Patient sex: M
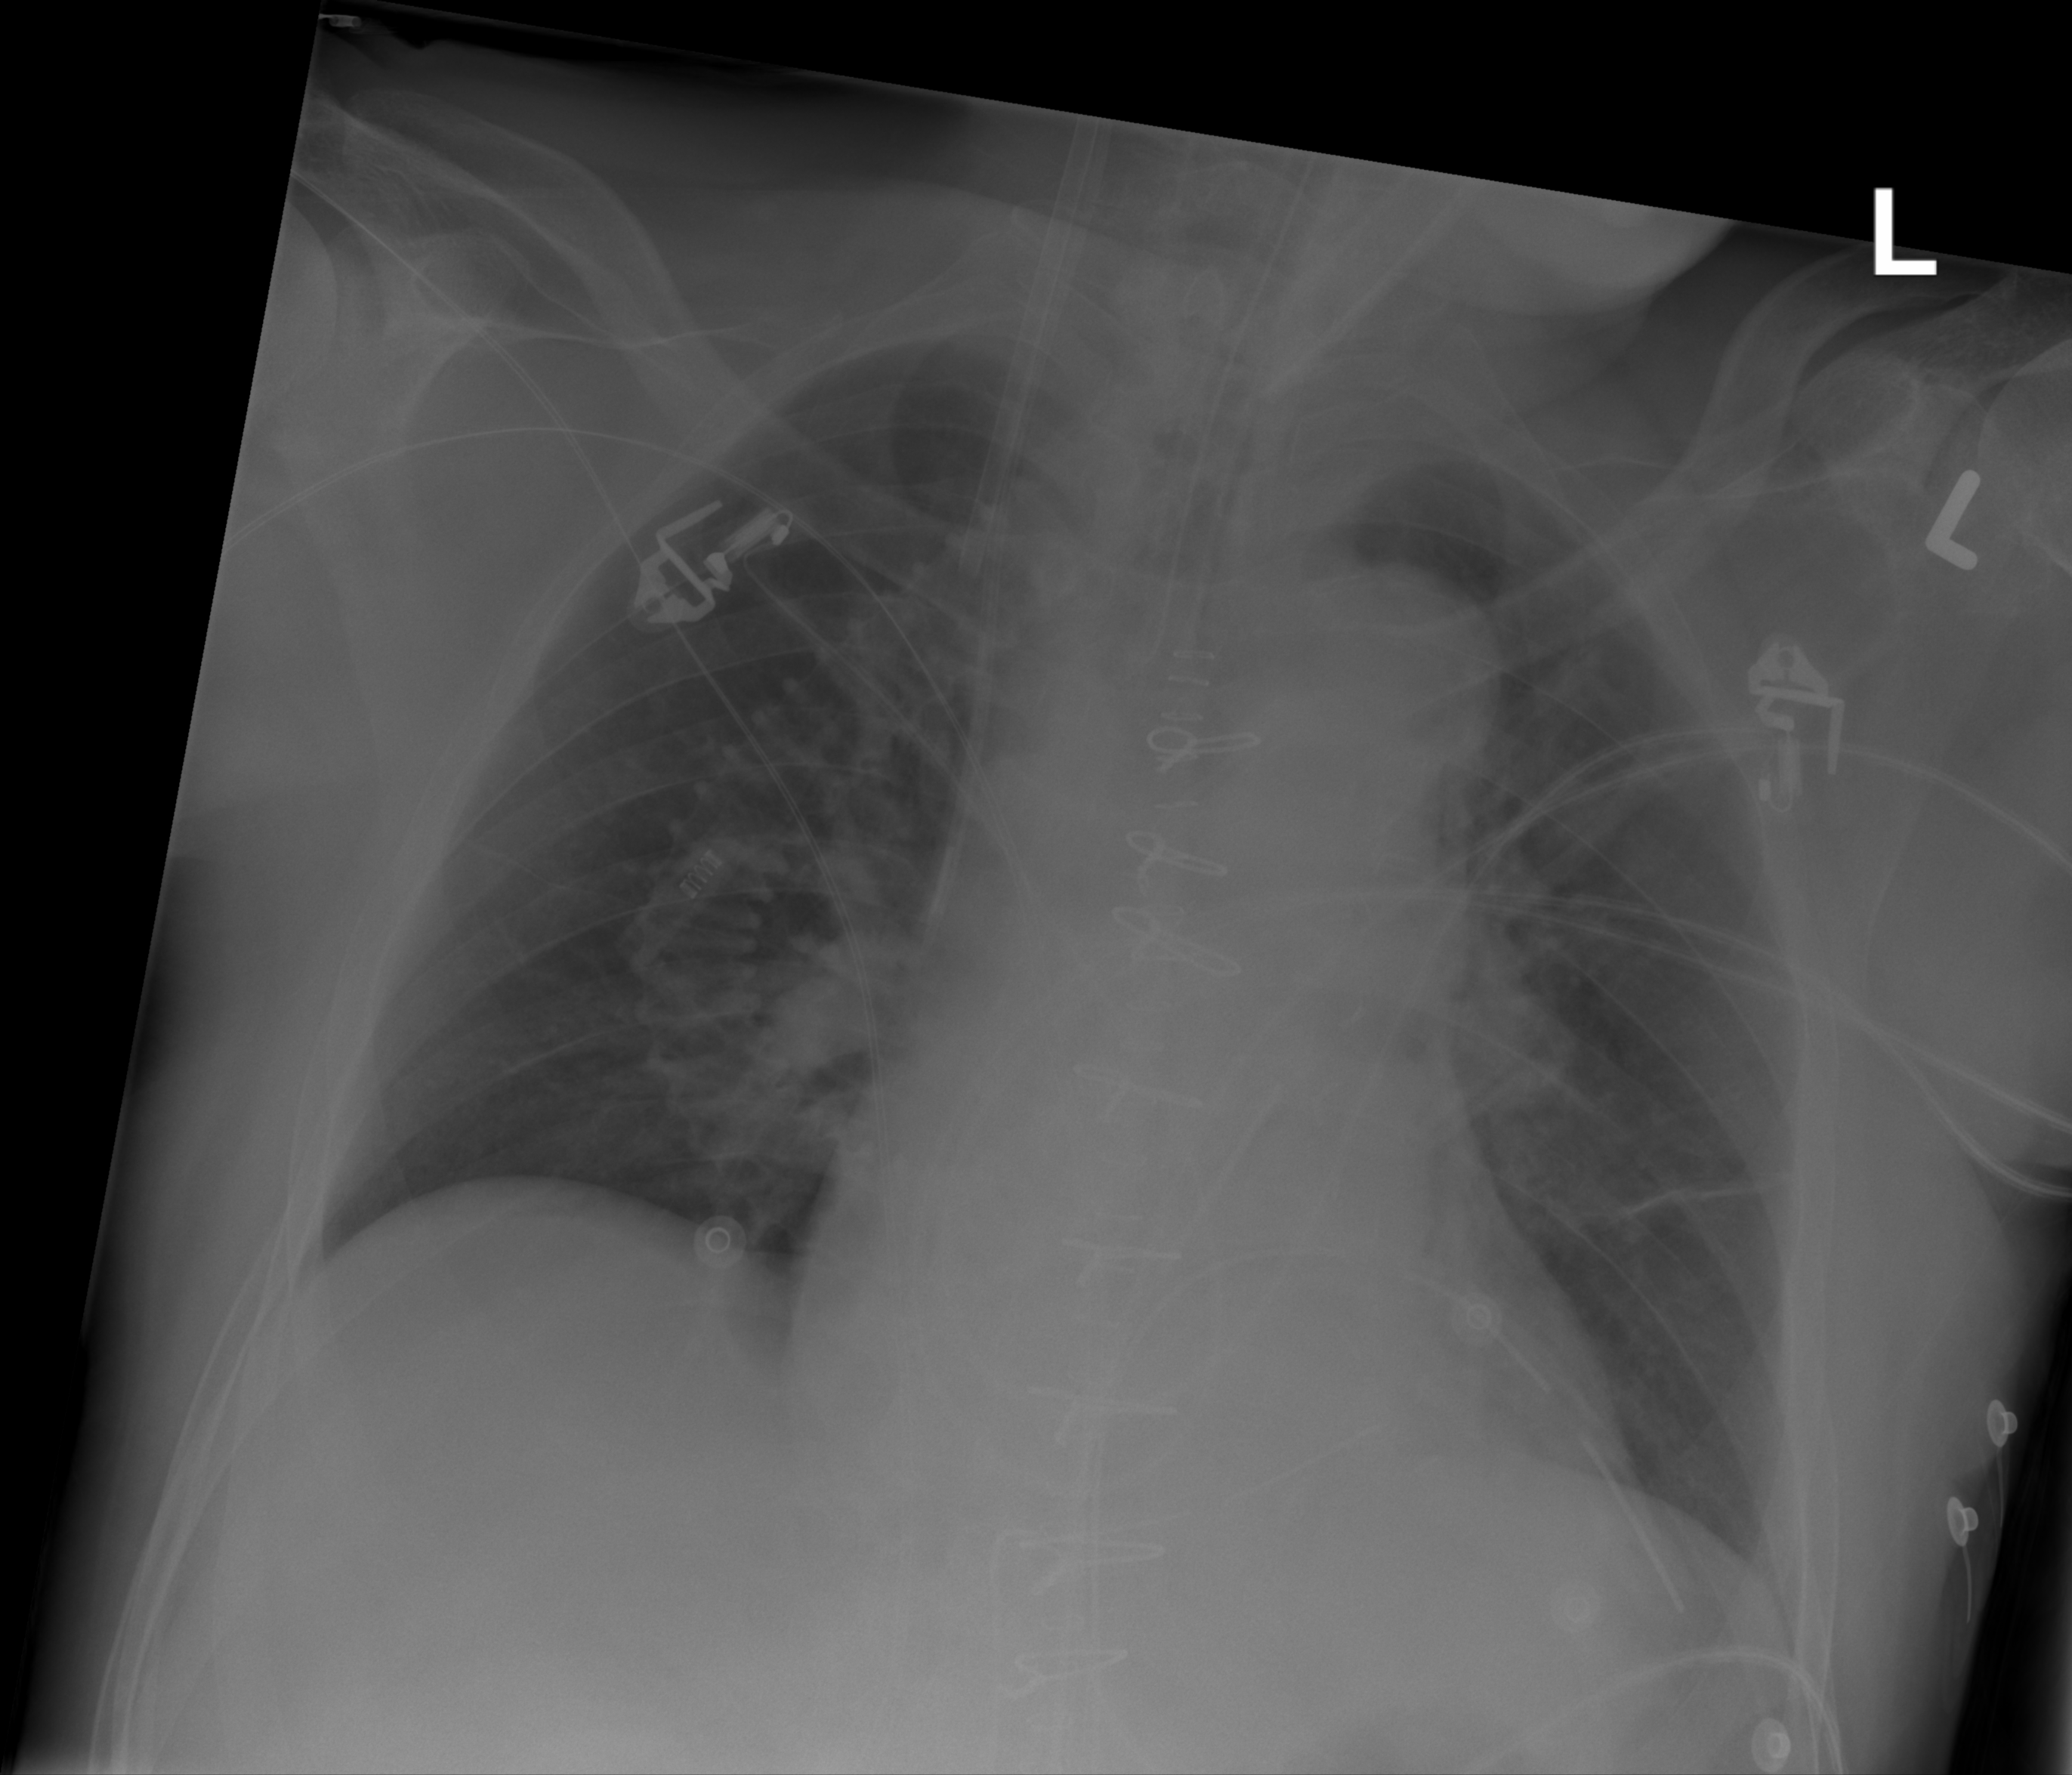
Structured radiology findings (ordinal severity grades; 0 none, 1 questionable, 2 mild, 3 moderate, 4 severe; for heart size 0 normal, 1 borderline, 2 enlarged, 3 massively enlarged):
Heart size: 1
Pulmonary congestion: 1
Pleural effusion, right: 0
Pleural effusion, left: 0
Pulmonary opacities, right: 0
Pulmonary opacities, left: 0
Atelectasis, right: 0
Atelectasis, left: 2